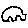
Label: car